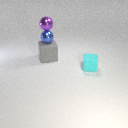
small cyan rubber cube to the right of large gray rubber cube